Question: Count the number of objects in the diagram.
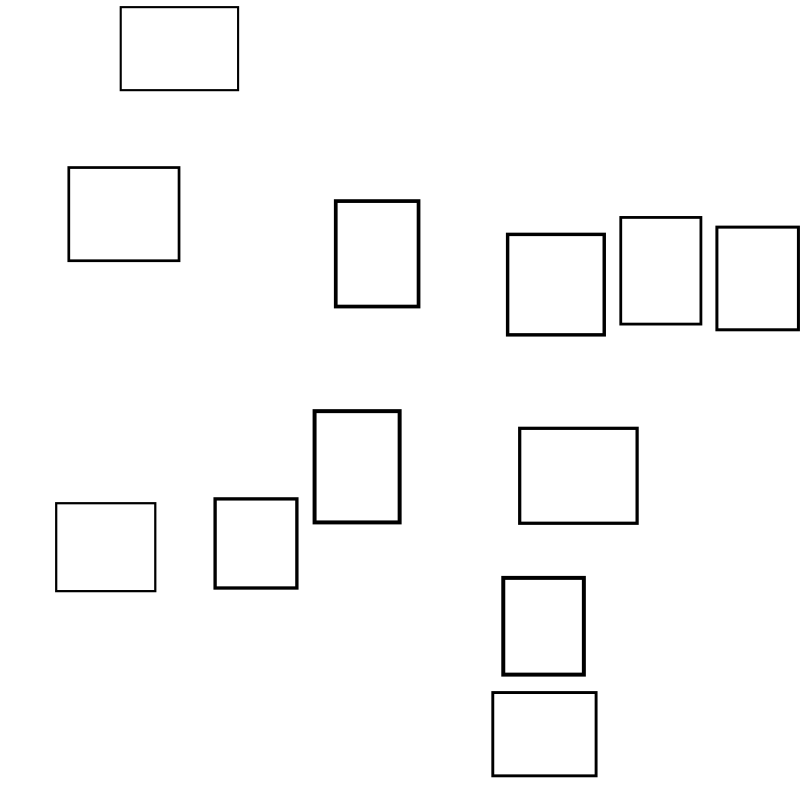
Answer: 12